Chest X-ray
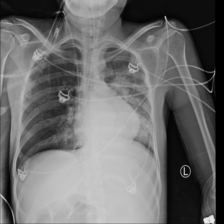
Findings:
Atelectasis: negative
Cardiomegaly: negative
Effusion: negative
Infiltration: negative
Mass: negative
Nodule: negative
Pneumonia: negative
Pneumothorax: negative
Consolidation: positive
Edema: negative
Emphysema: negative
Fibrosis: negative
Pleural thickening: negative
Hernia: negative